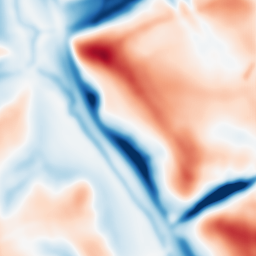
Category: multiscale
Decomposition family: dog
Decomposition parameters: sigma_low: 3
sigma_high: 20
Upsampling method: fft_zeropad
Upsampling parameters: scale: 2
Upsampling scale: 2